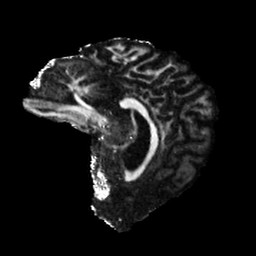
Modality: FA
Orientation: sagittal
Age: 30
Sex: male
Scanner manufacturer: siemens
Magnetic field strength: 6.98 T
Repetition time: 7.776 s
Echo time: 0.076 s